A scalogram of one vibration snapshot from a rotating bearing is shown, computed with a continuous wavelet transform. Classify the bearing condition as one of: normal, inner_race, outer_race, ball.
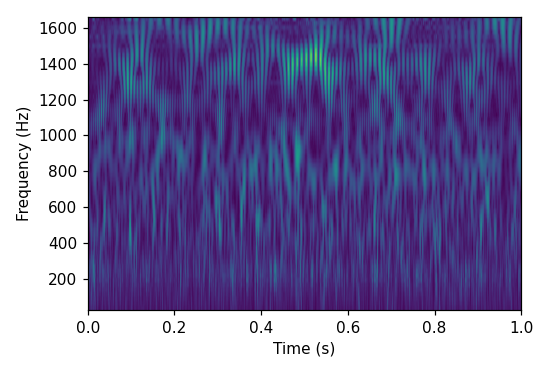
Answer: normal